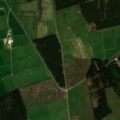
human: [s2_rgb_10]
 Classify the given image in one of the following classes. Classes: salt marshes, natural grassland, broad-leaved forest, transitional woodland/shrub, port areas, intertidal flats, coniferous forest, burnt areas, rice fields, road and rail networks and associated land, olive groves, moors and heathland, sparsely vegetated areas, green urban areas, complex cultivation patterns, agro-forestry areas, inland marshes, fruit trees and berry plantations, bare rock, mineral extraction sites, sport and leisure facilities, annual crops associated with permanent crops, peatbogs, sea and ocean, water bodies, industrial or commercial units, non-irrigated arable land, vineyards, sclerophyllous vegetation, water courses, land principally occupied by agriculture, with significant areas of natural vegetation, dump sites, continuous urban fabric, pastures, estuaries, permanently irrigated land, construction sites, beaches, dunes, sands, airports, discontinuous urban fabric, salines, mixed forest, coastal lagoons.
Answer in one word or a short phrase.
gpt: pastures, coniferous forest, transitional woodland/shrub